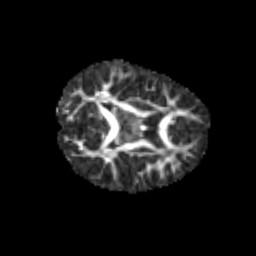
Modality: FA
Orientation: axial
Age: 6
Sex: female
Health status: healthy